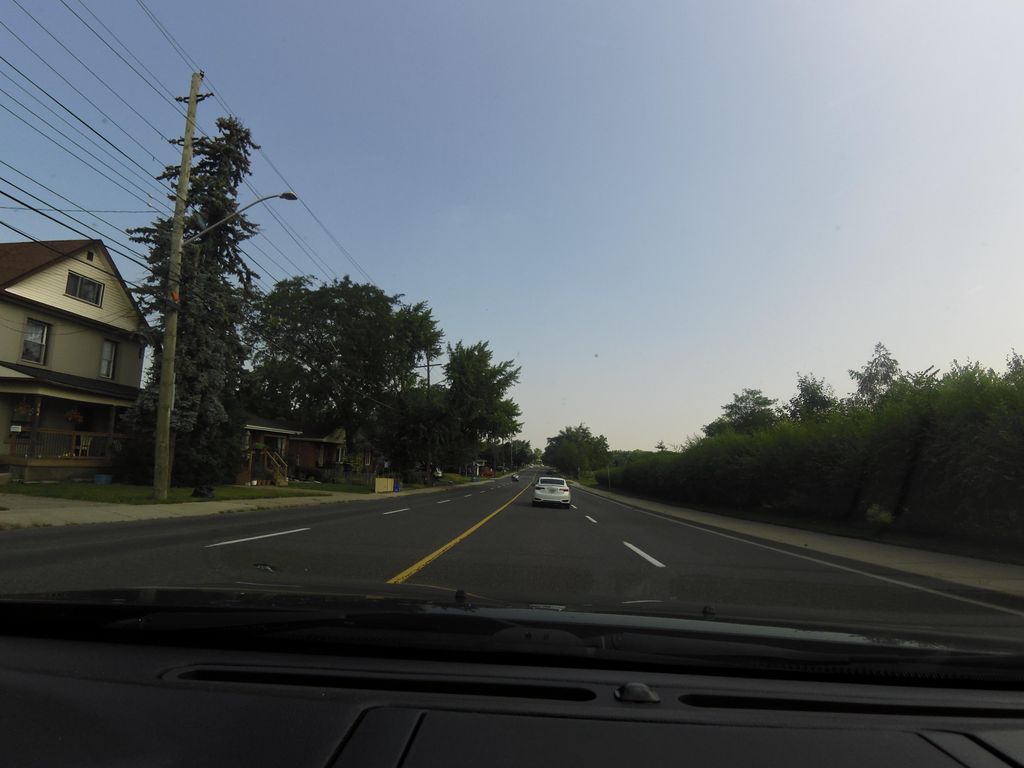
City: hamilton